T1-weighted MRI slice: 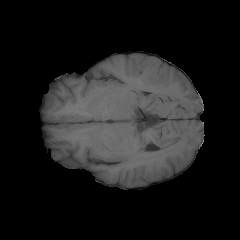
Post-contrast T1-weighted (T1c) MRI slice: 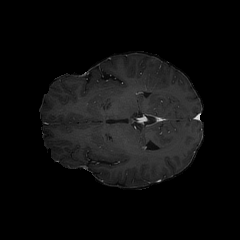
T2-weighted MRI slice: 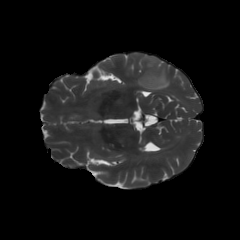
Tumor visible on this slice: yes